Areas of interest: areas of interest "Shenyang Huochetou Gymnasium"
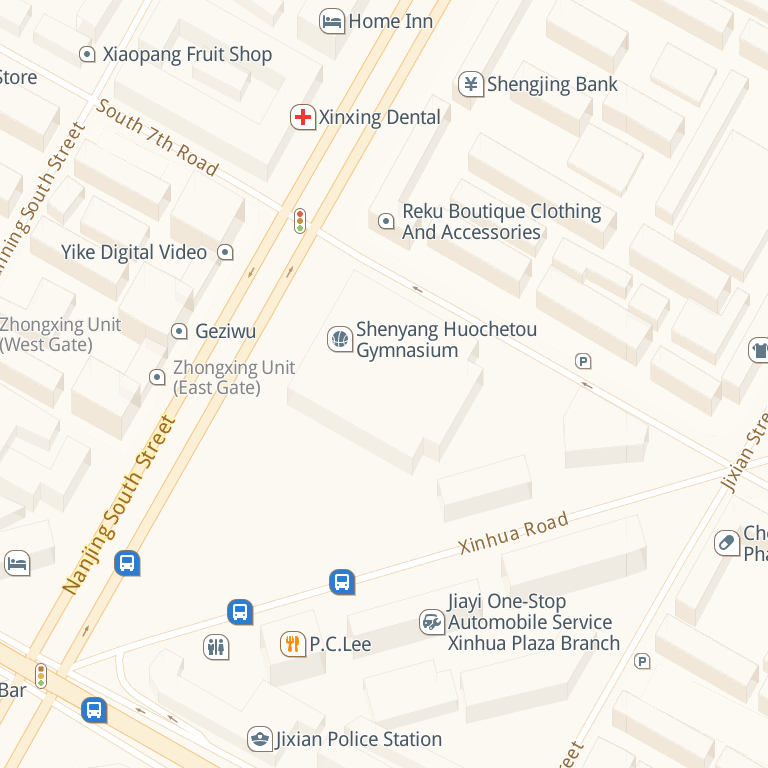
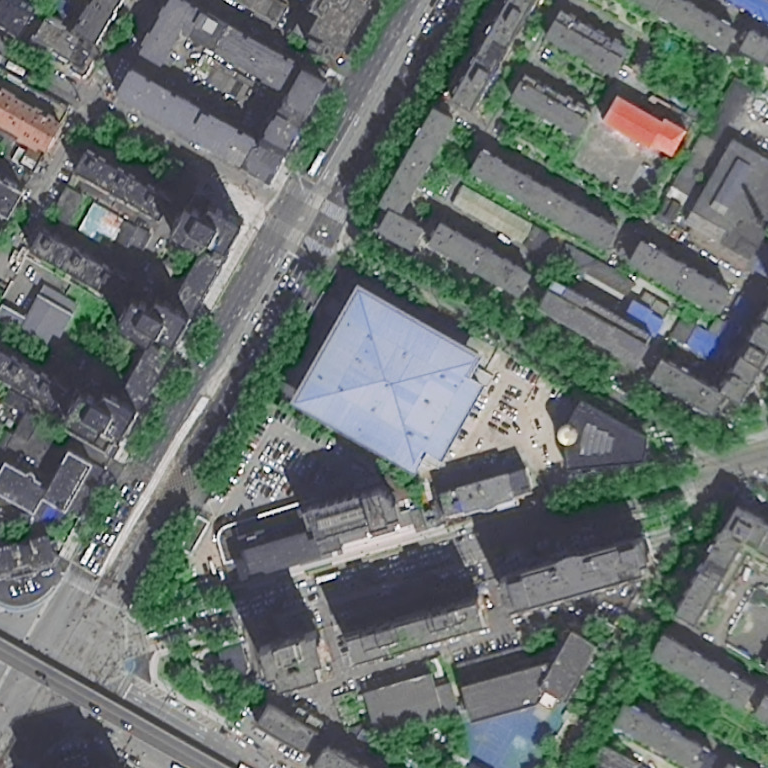